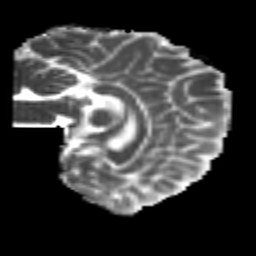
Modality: MD
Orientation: sagittal
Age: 26
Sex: female
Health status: healthy
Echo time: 0.074 s